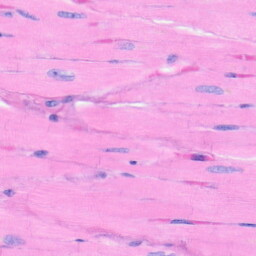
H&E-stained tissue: Heart